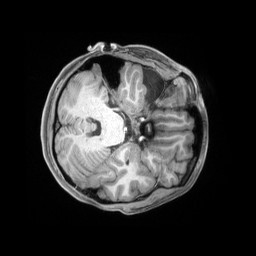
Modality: T1w
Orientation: axial
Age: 21
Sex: female
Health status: ill
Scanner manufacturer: siemens
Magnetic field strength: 3 T
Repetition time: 2.2 s
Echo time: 0.00218 s